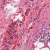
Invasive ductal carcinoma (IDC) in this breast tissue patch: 0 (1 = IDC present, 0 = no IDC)